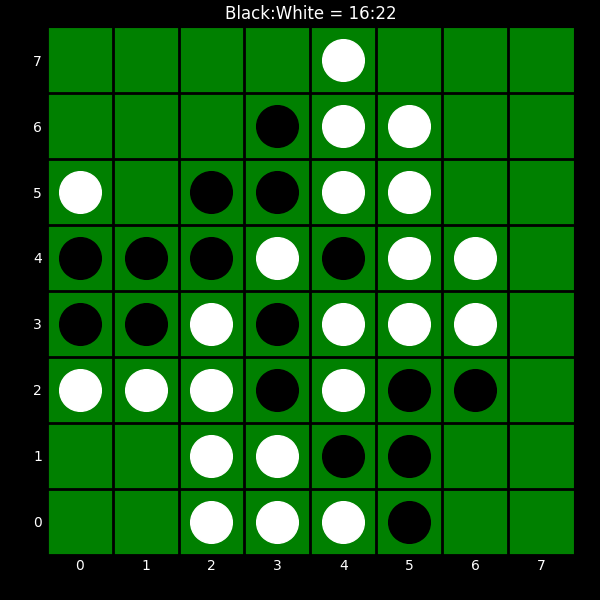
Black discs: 16
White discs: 22